Question: I have this dataframe called 'table':
'''
TERM Bitcoin S&P500 Real Estate Gold
0 High-Inflation/ Short term 3097.94 -3700.78 761.23 6512.71
1 High-Inflation/ Mid term -- -3080.01 -8434.66 3242.40
2 High-Inflation/ Long term -- -2089.25 -9117.96 8174.43
3 Low-Inflation/ Short term 780200.00 -273.71 1824.72 2214.51
4 Low-Inflation/ Mid term 21013600.00 5331.40 35810.58 -2879.37
5 Low-Inflation/ Long term 978017143.00. 15045.41 35895.81 861.90
'''
And have generated a graph with this code:
'''
from itertools import product
alt.Chart(table).transform_fold(
["Bitcoin", "S&P500", "Real Estate", "Gold"], as_=["key", "value"]
).mark_bar().encode(
x="key:N",
y=alt.Y("value:Q", scale=alt.Scale(type='symlog'),
axis=alt.Axis(values=[0] + [10**x * y for (x, y) in product(range(1, 10, 1), (1, -0.01))])),
color="key:N",
column="TERM",
)
'''
However as you can see the labels at the top are smushed together. I am not sure how to make those more visually appealing, and also how to remove the 'key' label on the x-axis of each graph:

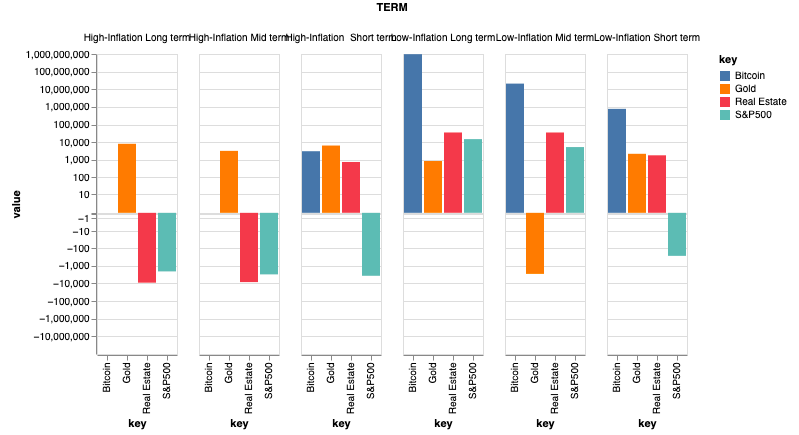
Answer: You can remove the x title by setting 'title=None' in the x encoding. You can add a line break to the problematic strings by replacing them with a list of lines. For example:
'''
table['TERM'] = table['TERM'].str.split(' ', 1)
alt.Chart(table).transform_fold(
["Bitcoin", "S&P500", "Real Estate", "Gold"], as_=["key", "value"]
).mark_bar().encode(
x=alt.X("key:N", title=None),
y=alt.Y("value:Q", scale=alt.Scale(type='symlog'),
axis=alt.Axis(values=[0] + [10**x * y for (x, y) in product(range(1, 10, 1), (1, -0.01))])),
color="key:N",
column="TERM"
)
'''
<URL>